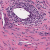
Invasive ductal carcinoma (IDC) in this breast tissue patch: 0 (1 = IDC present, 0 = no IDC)